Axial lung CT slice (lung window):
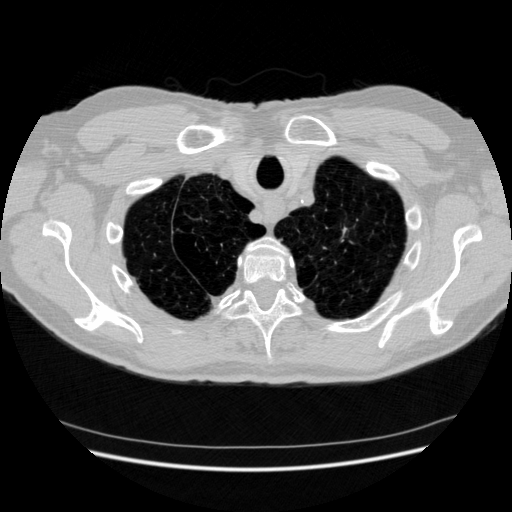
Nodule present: no